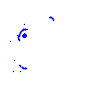
Particle: kaon